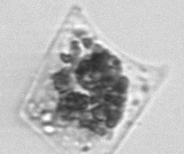
Label: Hemiaulus_membranaceus